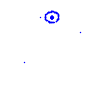
Particle: proton